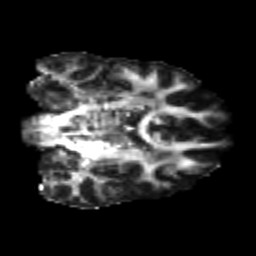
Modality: FA
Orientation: coronal
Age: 25
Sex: male
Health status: healthy
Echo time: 0.074 s